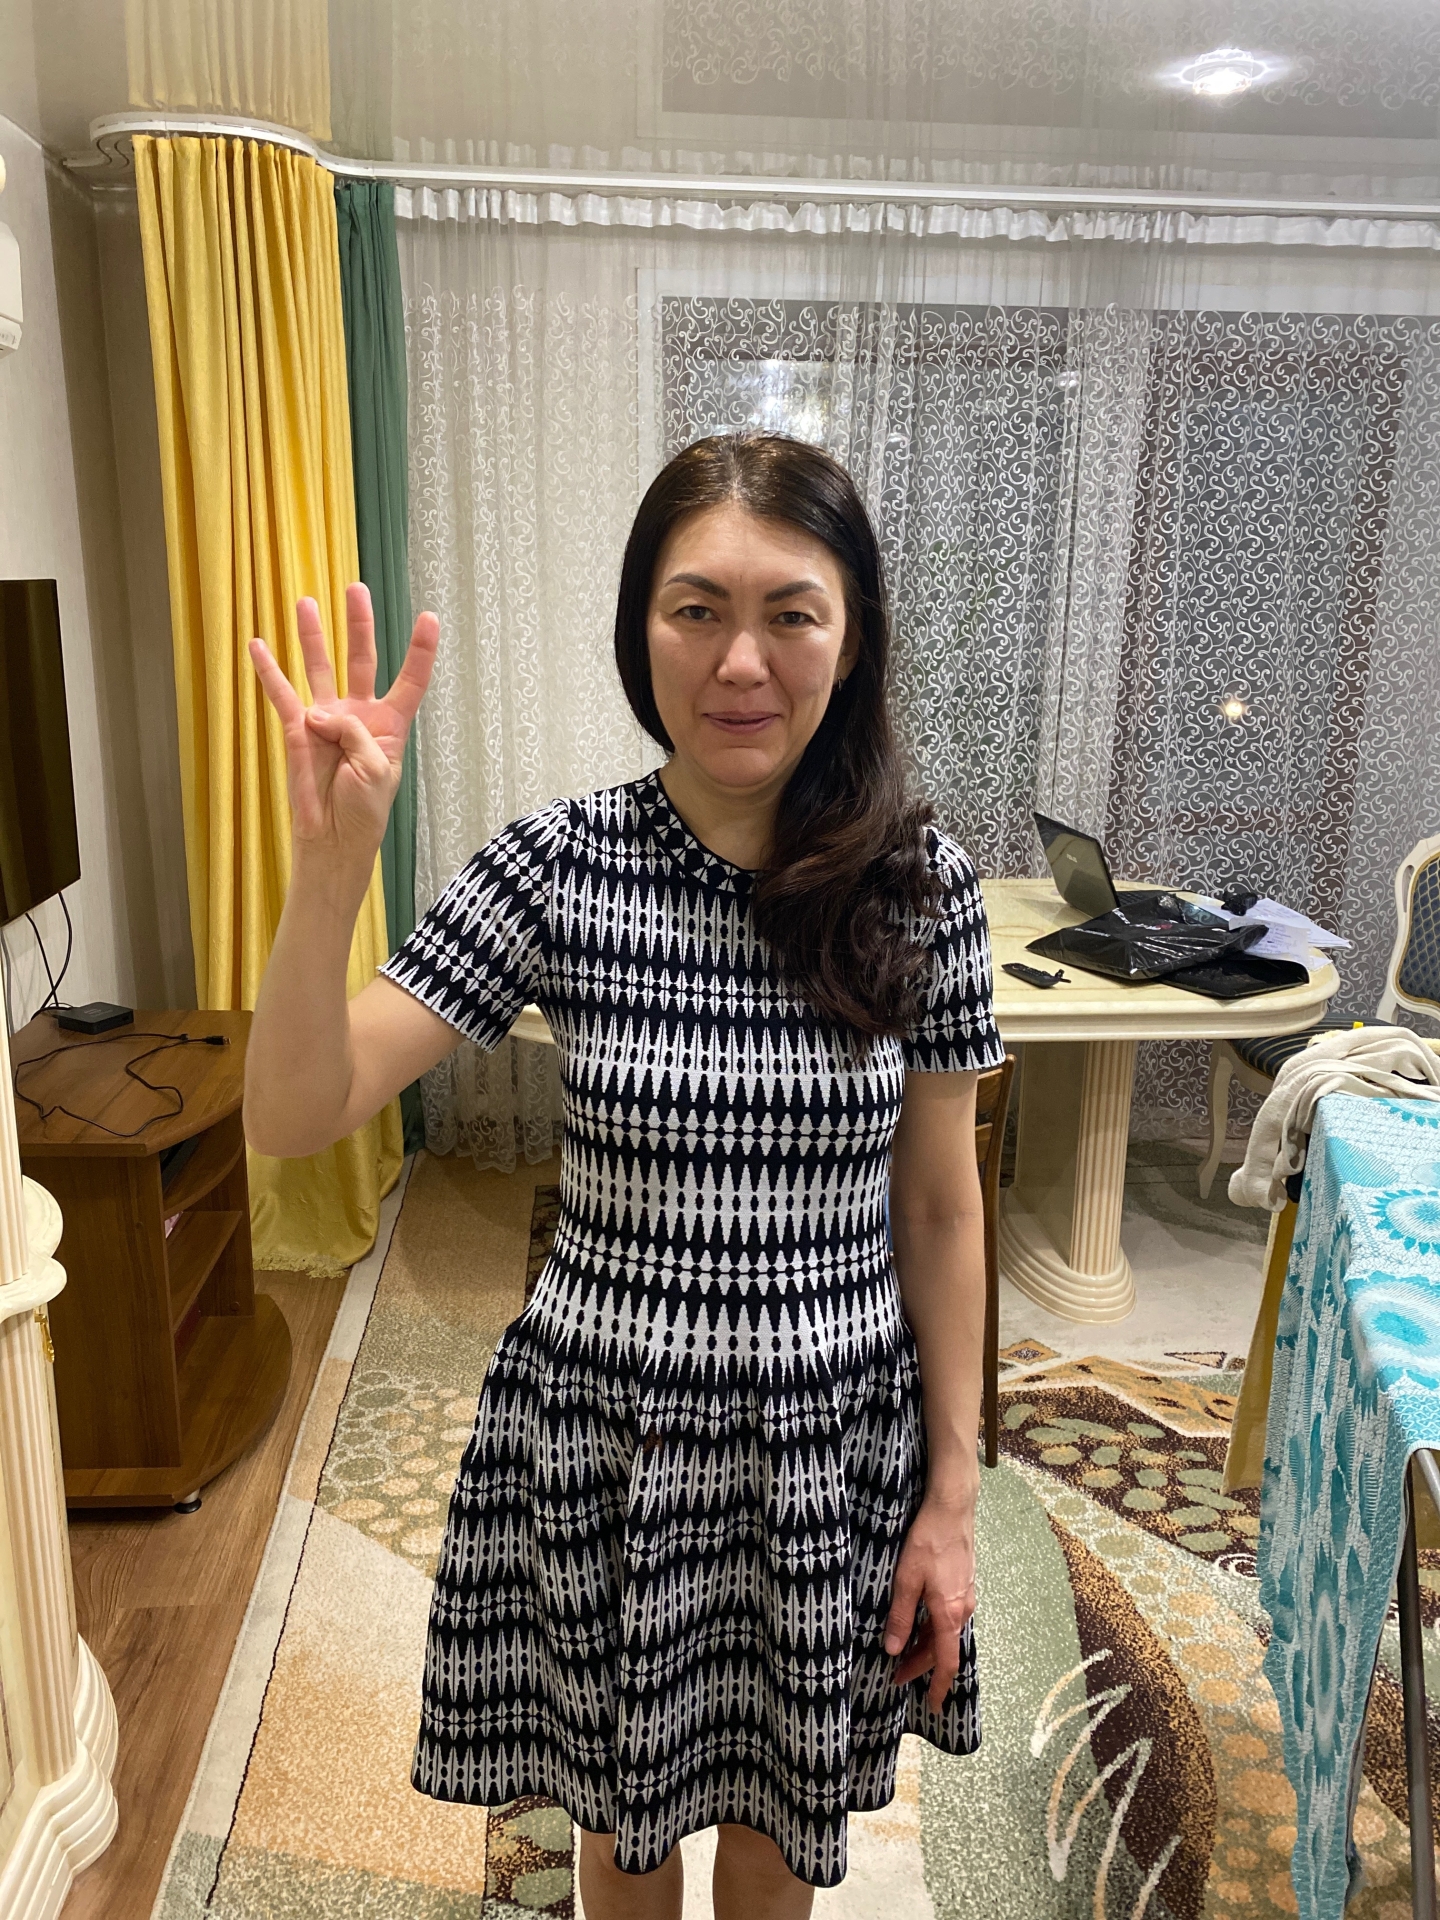
Label: clear